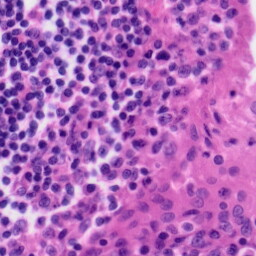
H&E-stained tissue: Tonsil